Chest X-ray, PA view. Patient: 28 years old, sex M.
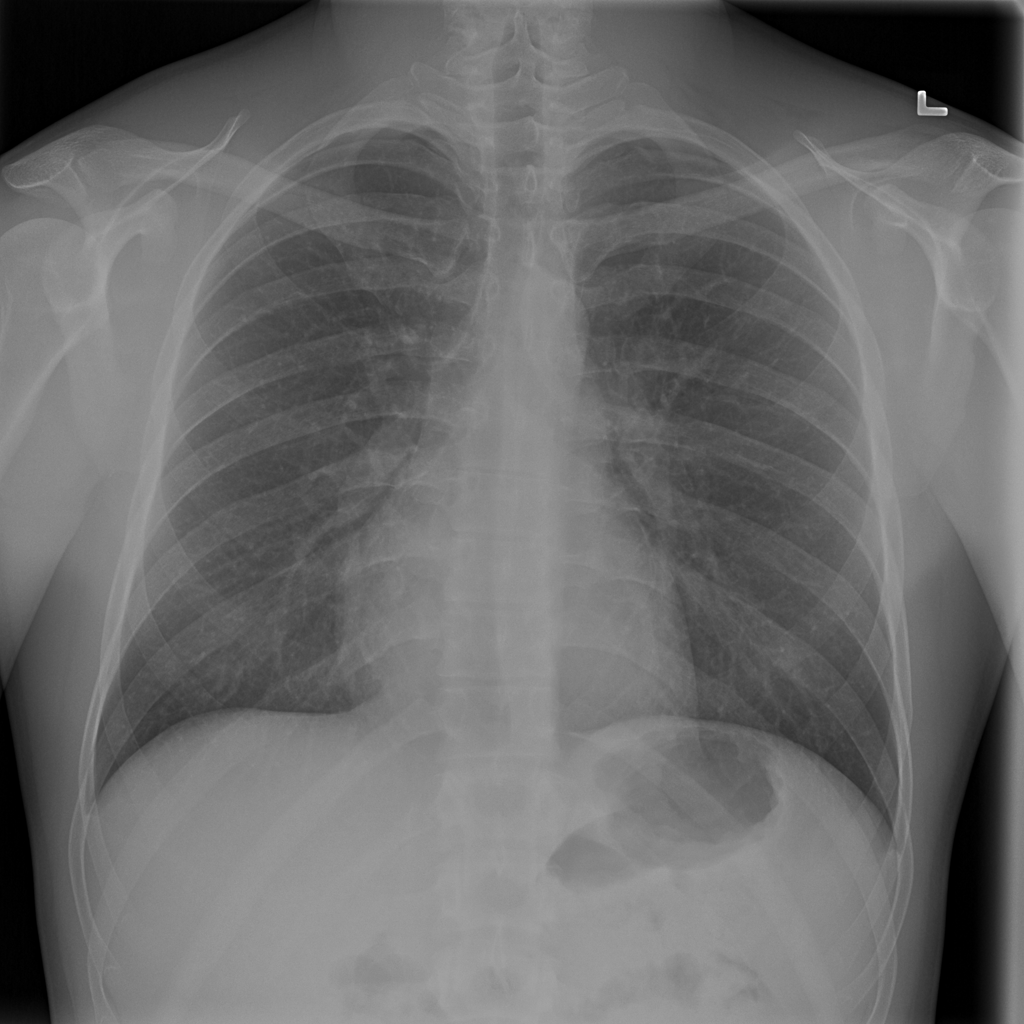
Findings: No Finding